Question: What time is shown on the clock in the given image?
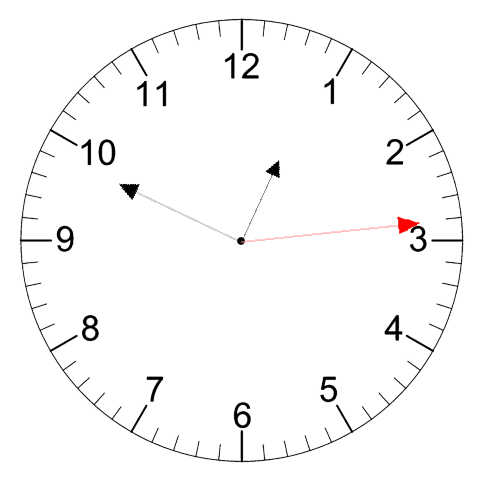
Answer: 12:49:14